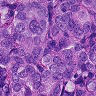
Metastatic tissue present: yes